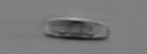
Label: pennate